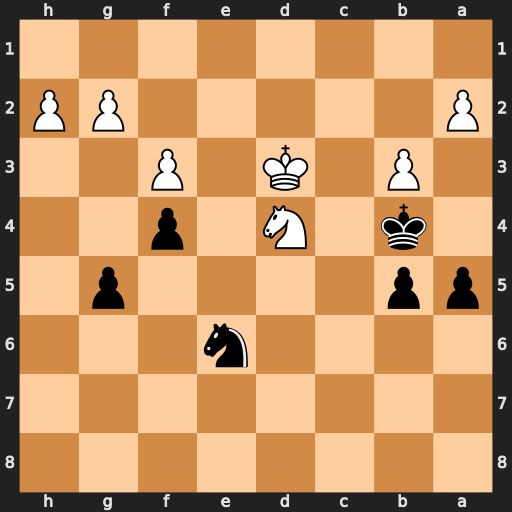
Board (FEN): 8/8/4n3/pp4p1/1k1N1p2/1P1K1P2/P5PP/8
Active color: b
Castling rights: -
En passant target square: -
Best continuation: Nxd4 Kxd4 Ka3